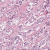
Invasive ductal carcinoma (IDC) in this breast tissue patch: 1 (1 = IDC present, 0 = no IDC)